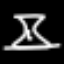
Label: hourglass